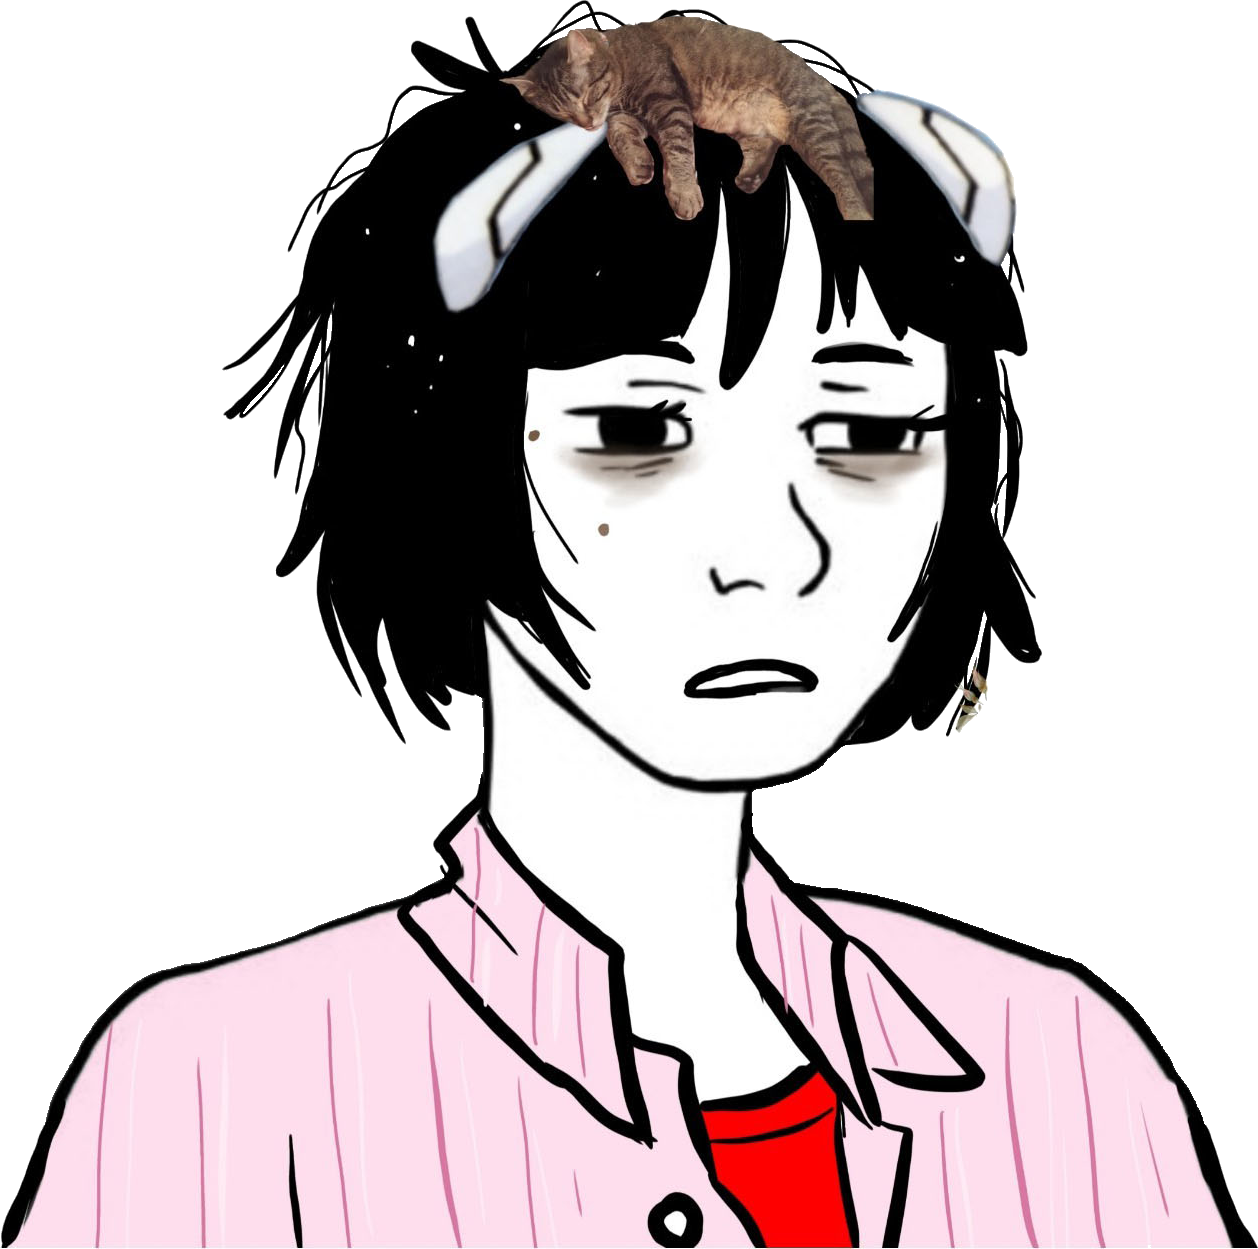
Label: 5_Twinkjak